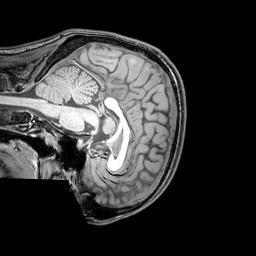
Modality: T1w
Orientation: sagittal
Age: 21
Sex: male
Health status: healthy
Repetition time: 0.081 s
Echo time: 0.037 s